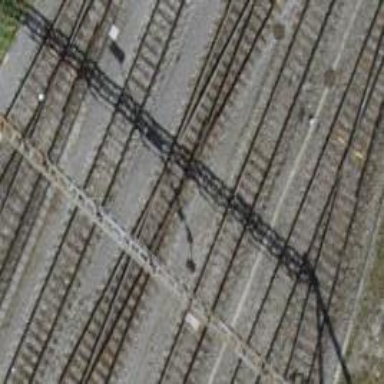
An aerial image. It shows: Single-track electrified railway with contact line.